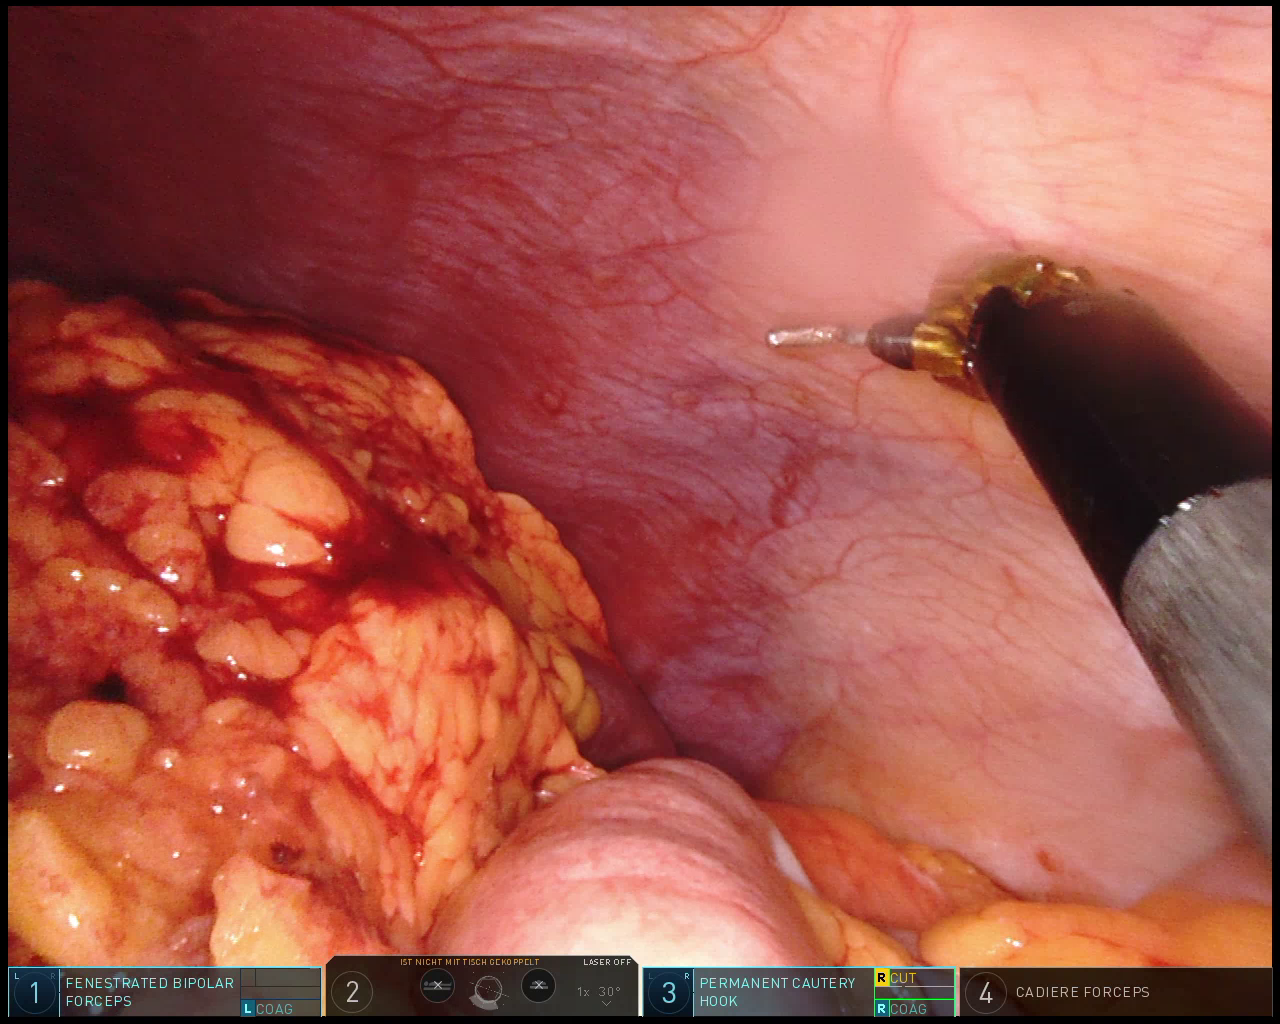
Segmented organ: abdominal_wall
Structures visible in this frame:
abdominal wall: yes
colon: yes
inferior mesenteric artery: no
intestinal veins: no
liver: no
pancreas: no
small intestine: no
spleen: yes
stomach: no
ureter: no
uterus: no
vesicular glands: no